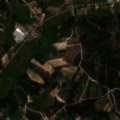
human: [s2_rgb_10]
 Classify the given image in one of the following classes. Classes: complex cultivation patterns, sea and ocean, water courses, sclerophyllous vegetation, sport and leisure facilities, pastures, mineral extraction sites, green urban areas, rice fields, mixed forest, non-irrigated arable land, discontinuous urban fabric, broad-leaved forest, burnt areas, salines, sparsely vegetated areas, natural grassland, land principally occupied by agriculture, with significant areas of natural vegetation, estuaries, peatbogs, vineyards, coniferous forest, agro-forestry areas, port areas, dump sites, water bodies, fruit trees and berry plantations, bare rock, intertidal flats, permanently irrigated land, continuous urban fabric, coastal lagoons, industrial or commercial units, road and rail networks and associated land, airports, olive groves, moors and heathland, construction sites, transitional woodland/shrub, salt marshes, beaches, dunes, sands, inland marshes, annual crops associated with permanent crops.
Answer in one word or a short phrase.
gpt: discontinuous urban fabric, complex cultivation patterns, mixed forest